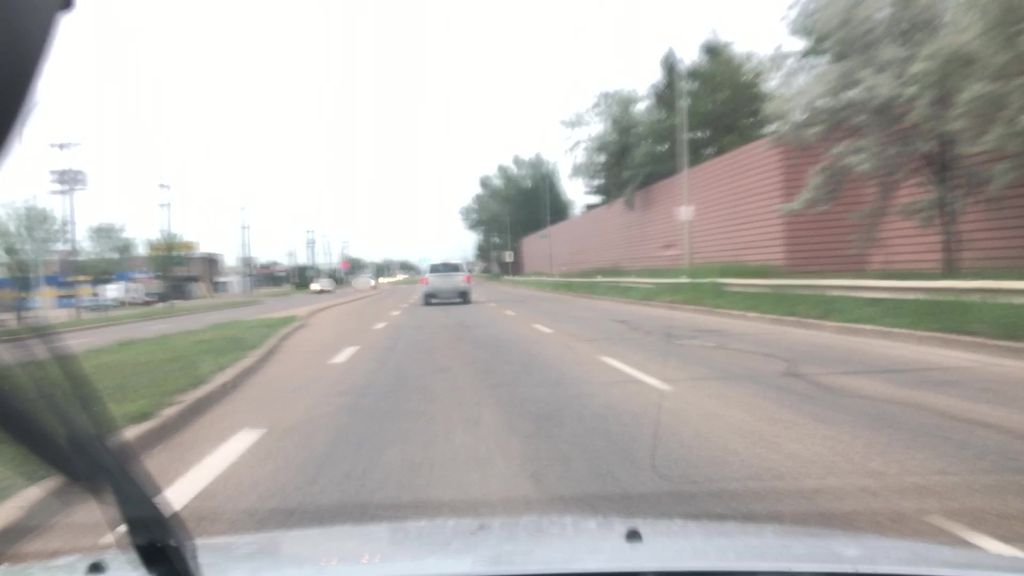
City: edmonton